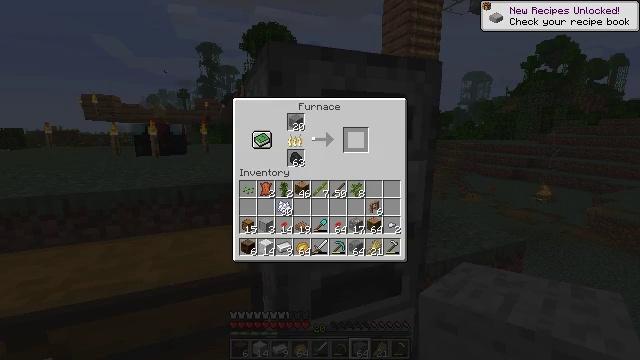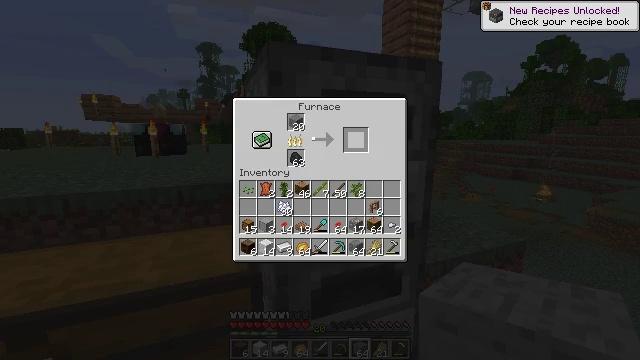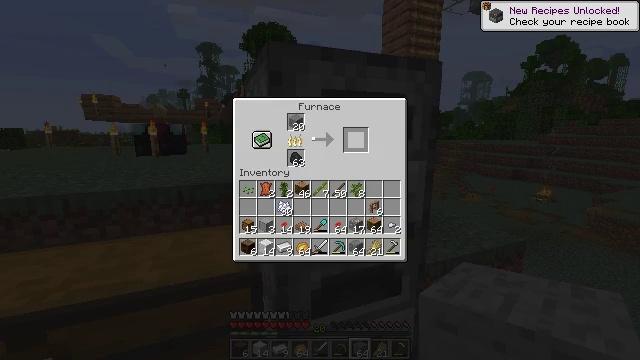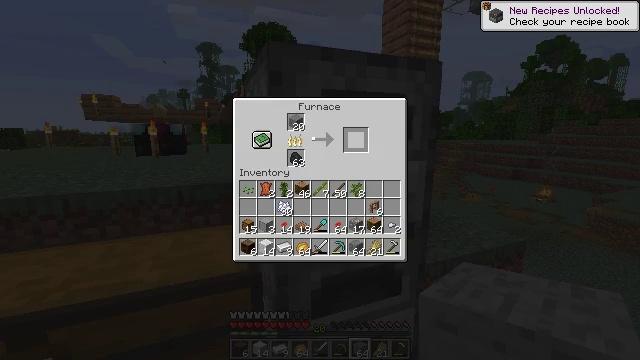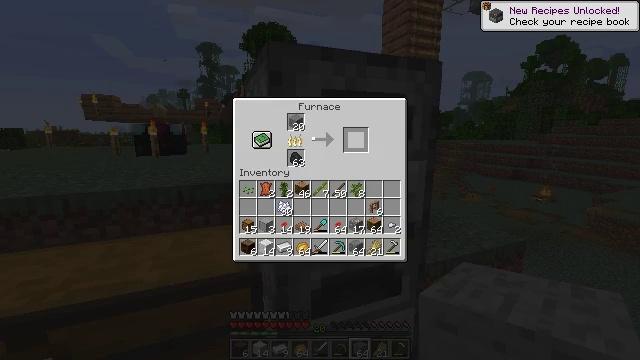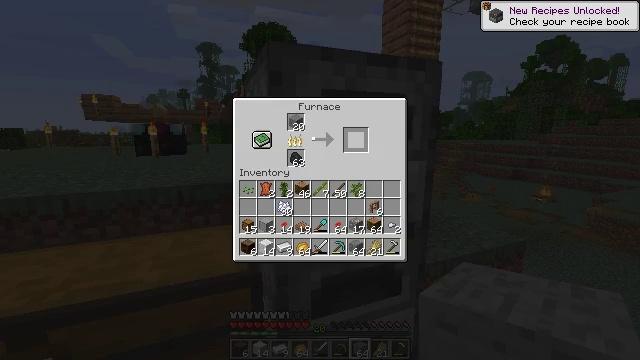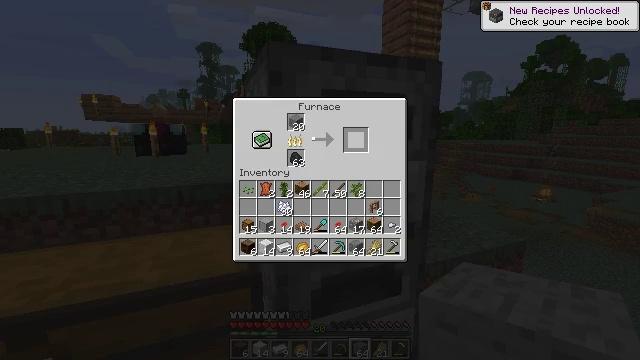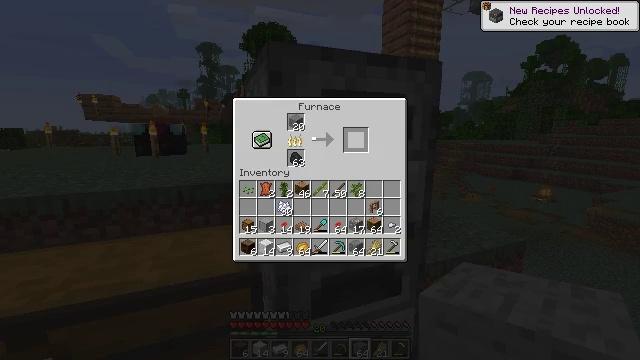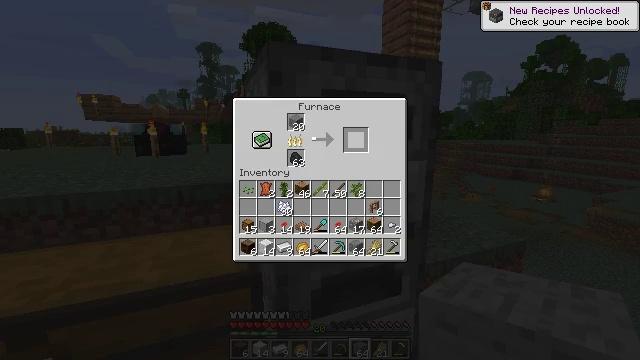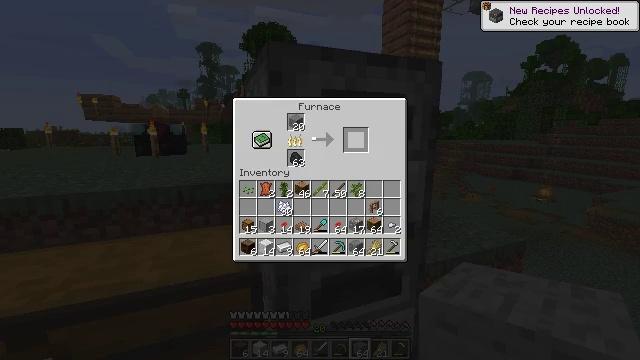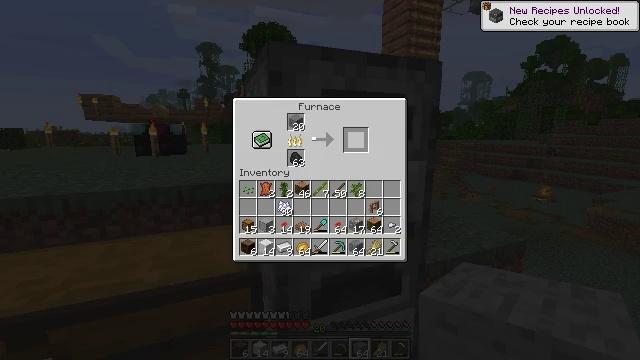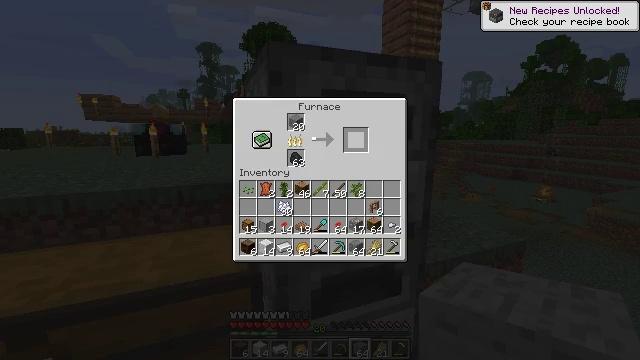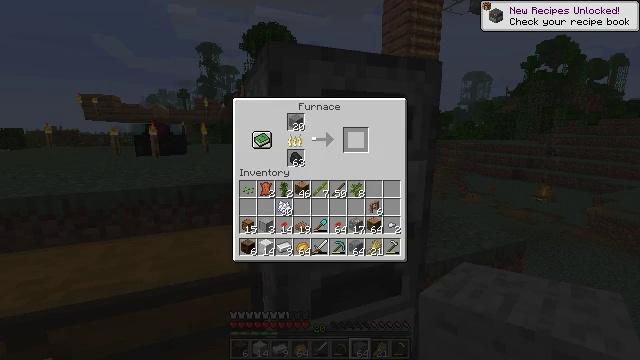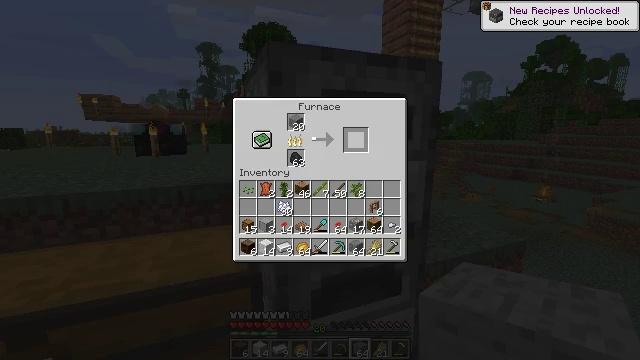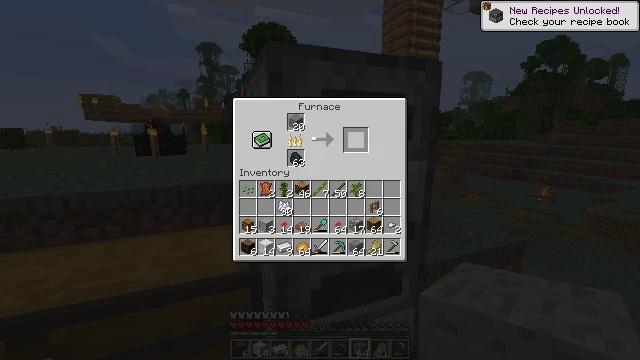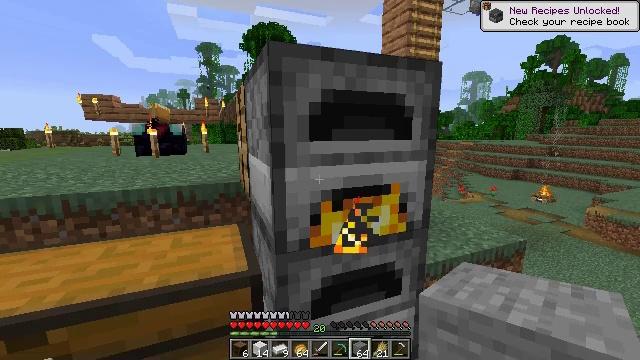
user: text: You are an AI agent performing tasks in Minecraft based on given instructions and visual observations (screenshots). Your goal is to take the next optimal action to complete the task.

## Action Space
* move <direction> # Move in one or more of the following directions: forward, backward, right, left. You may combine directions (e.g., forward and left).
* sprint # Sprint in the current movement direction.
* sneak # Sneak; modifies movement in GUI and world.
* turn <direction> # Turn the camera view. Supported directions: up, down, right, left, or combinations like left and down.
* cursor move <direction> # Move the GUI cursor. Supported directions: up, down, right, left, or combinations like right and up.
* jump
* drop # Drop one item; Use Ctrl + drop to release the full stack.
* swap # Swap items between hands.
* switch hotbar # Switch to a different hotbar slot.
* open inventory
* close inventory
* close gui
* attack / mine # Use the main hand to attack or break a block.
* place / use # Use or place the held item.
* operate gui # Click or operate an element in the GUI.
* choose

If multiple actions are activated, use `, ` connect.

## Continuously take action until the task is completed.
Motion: motion action
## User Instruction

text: Craft some smooth stone slab in the crafting menu.
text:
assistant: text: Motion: sneak, open gui
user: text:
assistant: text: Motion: sneak
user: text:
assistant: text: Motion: no_op
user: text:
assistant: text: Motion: no_op
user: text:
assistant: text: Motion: no_op
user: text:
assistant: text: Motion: no_op
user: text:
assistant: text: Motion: no_op
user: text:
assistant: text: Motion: no_op
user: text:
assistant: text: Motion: no_op
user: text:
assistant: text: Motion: no_op
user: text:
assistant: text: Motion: no_op
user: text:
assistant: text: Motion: no_op
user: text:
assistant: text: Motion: no_op
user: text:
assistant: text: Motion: no_op
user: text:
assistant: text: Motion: no_op
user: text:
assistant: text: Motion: close gui
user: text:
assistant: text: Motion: no_op
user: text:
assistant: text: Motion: no_op
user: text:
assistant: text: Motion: no_op
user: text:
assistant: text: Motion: no_op
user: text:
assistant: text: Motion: turn left
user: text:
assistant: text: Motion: turn left
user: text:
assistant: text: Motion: turn left
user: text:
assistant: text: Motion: turn left
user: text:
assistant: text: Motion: turn left
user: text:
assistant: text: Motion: turn left
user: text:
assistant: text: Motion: turn left
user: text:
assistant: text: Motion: move left, turn left
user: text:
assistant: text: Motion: move left, turn left
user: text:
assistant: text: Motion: move forward and move left